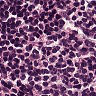
Metastatic tissue present: no